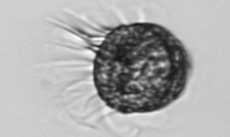
Label: Ciliophora